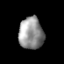
Tissue: prostate
Cell type: Epithelial cells
Senescence score: 0.2696
Nuclear area (px): 767
Mean DAPI intensity: 147.203